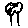
Label: tree